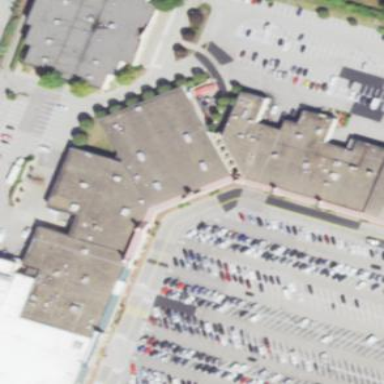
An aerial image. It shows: Retail building.